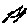
Label: zigzag